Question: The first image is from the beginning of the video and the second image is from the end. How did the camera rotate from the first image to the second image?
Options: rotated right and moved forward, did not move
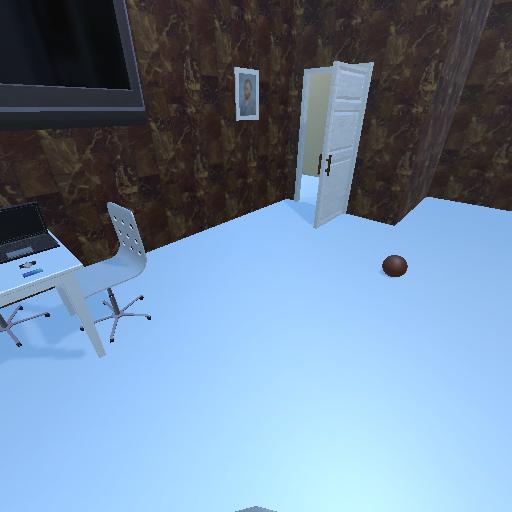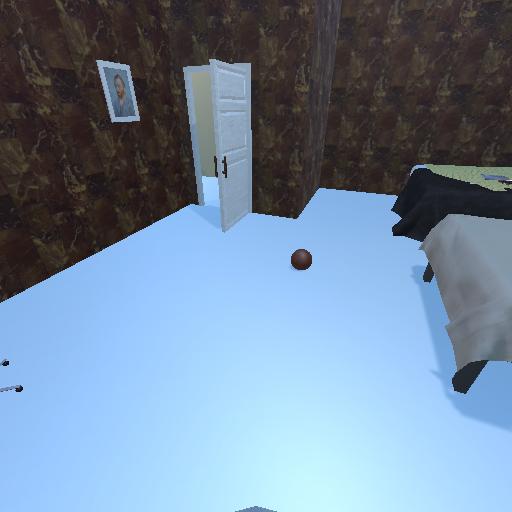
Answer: rotated right and moved forward